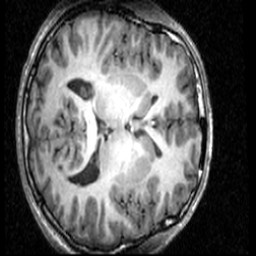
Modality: T1w
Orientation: axial
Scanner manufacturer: ge
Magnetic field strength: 3 T
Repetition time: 0.009048 s
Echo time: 0.001844 s